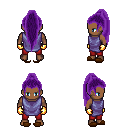
a pixel art fantasy rpg character, male body template, human, dark skin, chain tabard jacket, red pants, purple extra-long topknot hairstyle, gold gloves, brown slippers, four views (front, back, left, right), 2x2 character sprite sheet, small pixel art, hard edges, no anti-aliasing